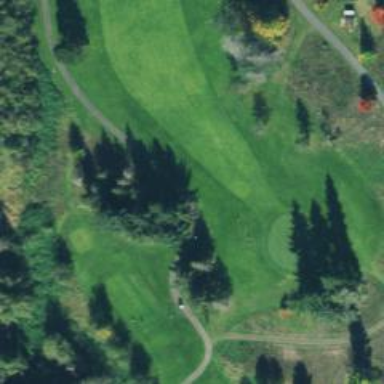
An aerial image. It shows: Asphalt service road used as golf cart path.